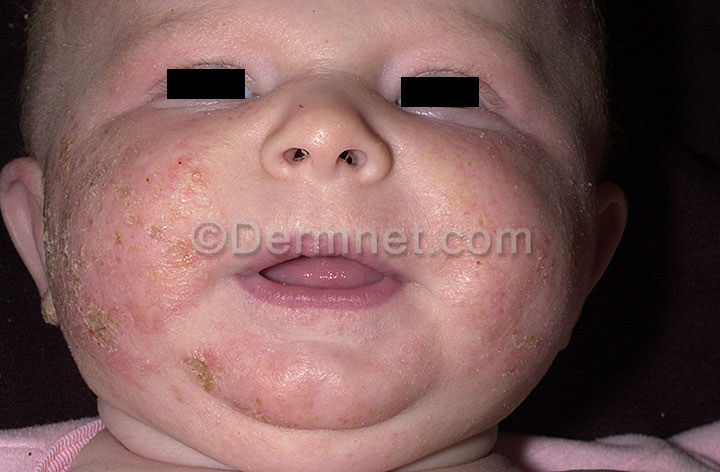
Disease: Atopic Dermatitis Photos